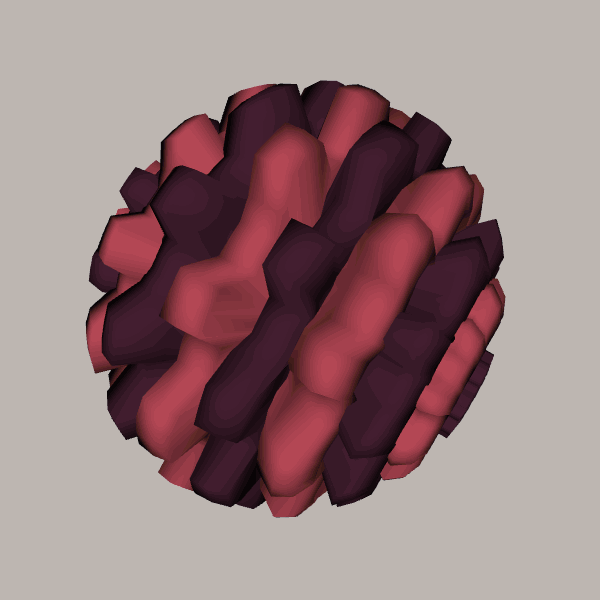
Background: light